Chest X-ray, AP view. Patient: 35 years old, sex M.
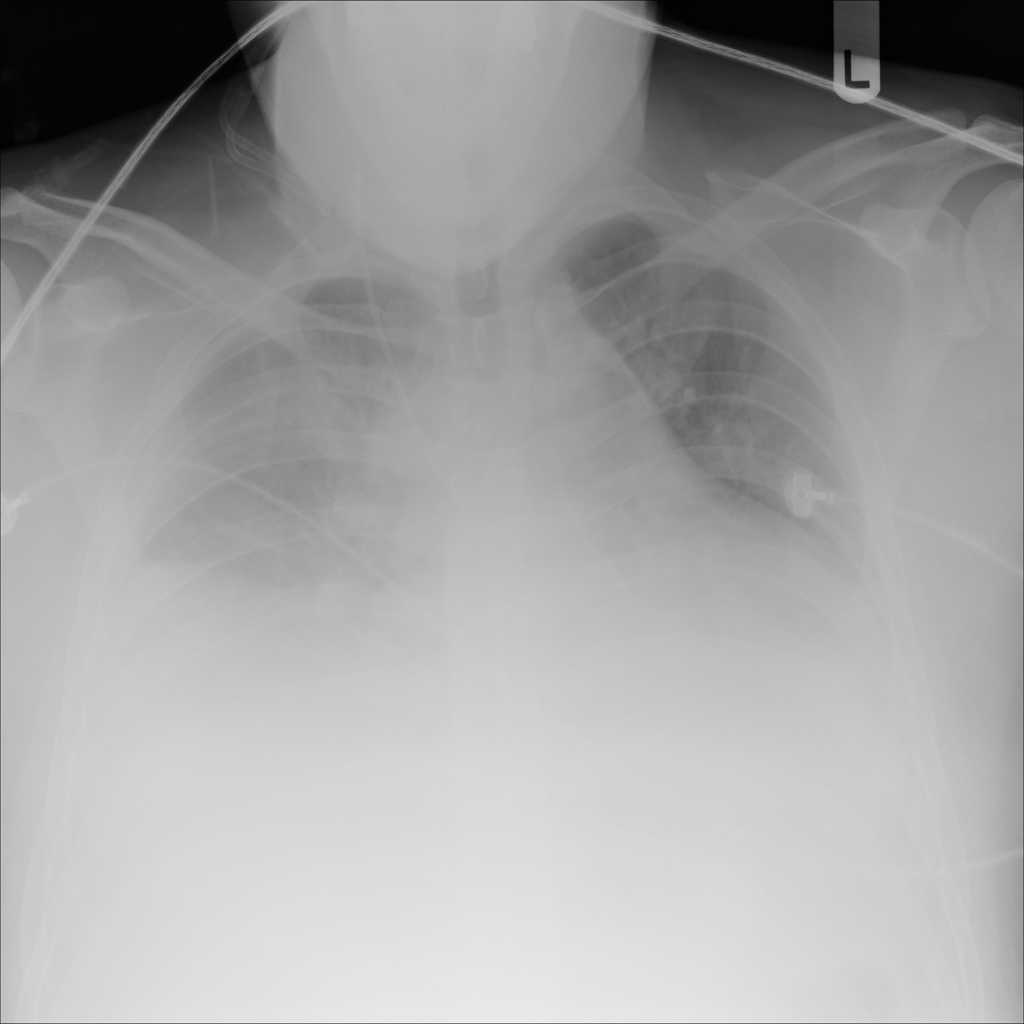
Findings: Atelectasis, Effusion